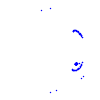
Particle: kaon